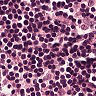
Metastatic tissue present: no